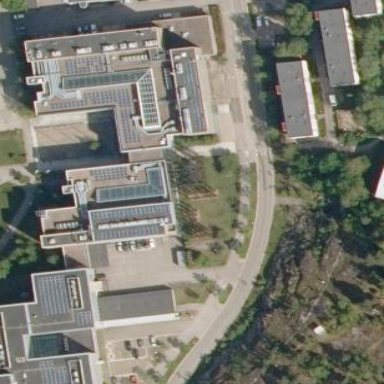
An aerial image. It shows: Public building.